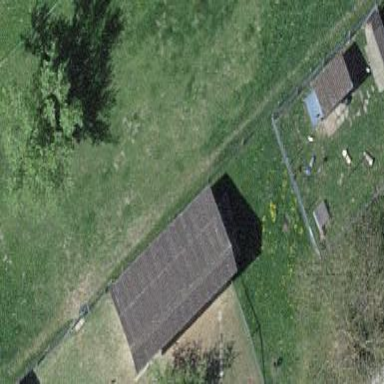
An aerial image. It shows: Rural barn.